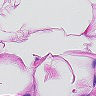
Metastatic tissue present: no